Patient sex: F
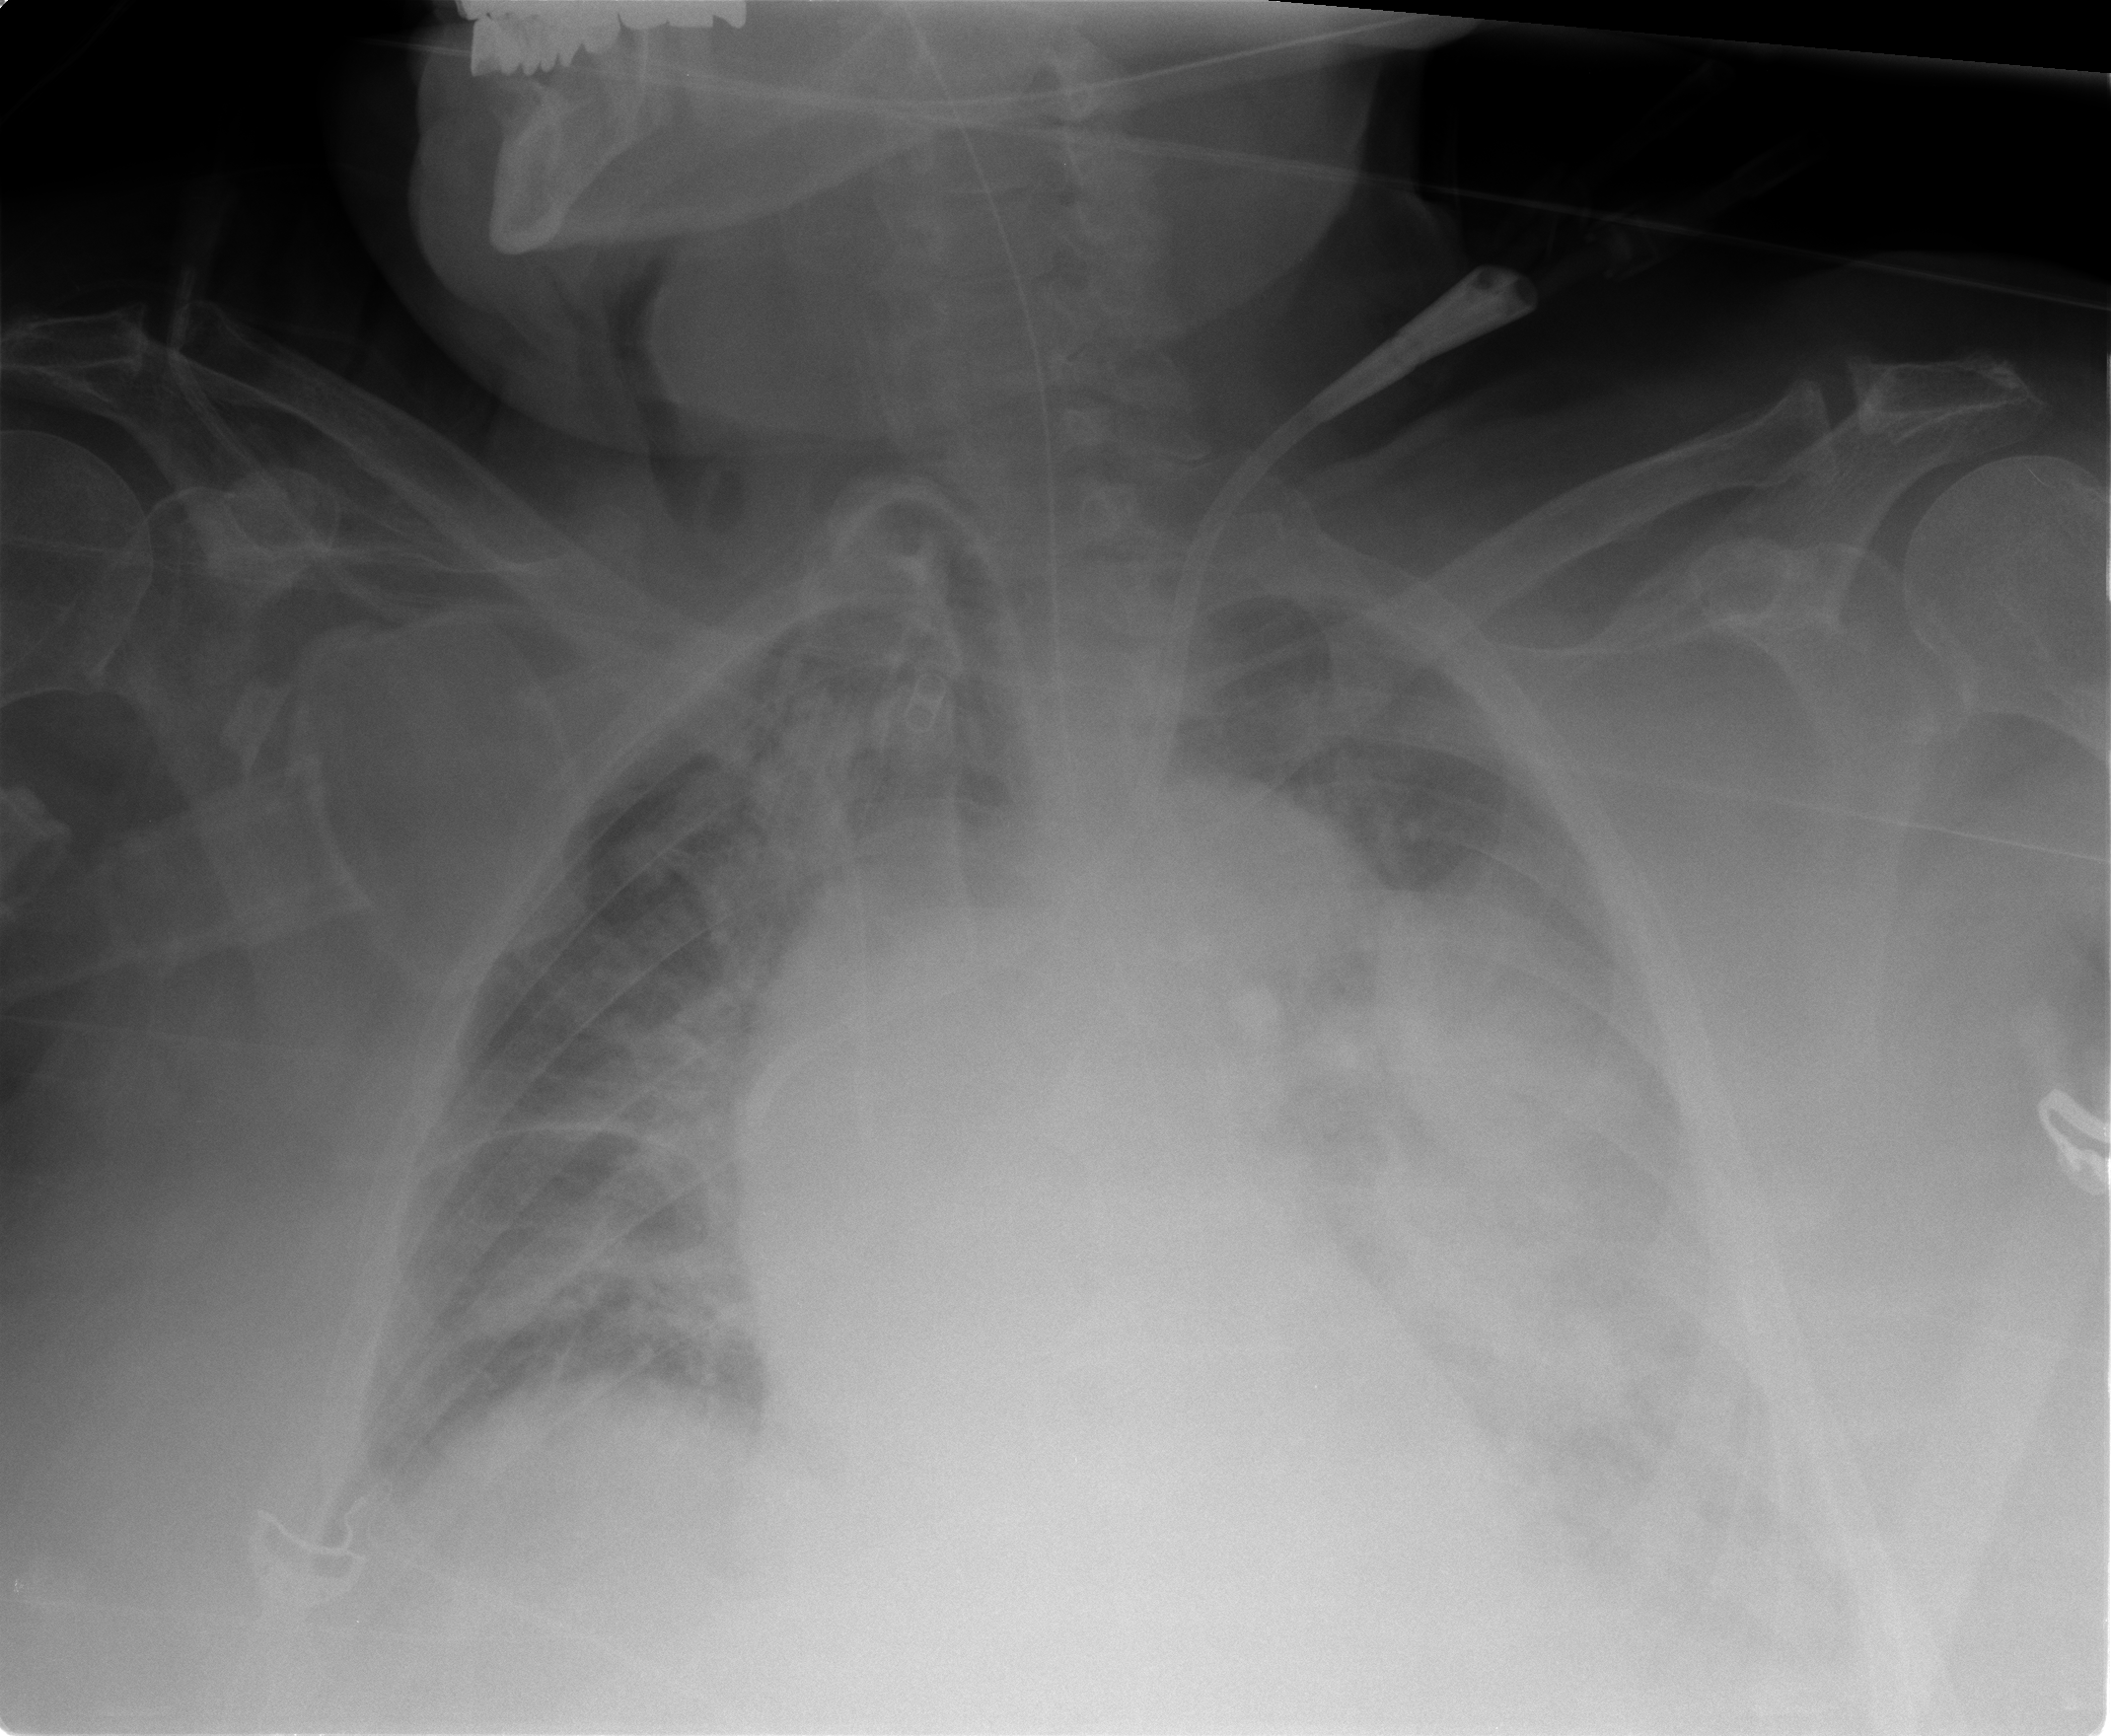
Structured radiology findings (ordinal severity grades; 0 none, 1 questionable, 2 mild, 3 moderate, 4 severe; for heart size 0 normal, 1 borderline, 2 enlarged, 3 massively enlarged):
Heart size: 2
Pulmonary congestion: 3
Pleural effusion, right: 2
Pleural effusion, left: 3
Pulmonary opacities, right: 2
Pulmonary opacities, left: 3
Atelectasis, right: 2
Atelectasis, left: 3